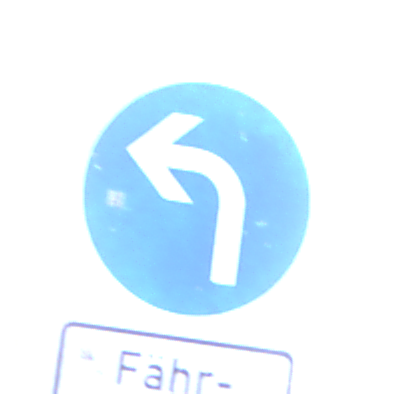
Verkehrszeichen: VorgeschriebeneFahrtrichtungLinks
Zusatzzeichen unten: SonstigeFahrzeugePersonengruppenFrei4
Umgebung: Roofed, Underpass
Tageszeit: Midday
Wetter: Clear
Licht: Natural
Jahreszeit: NotSpecified
Kontrast: LowContrast